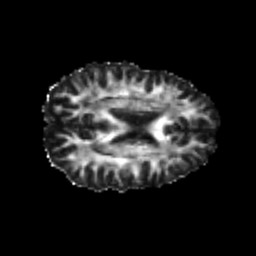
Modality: FA
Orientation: axial
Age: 25
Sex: female
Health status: healthy
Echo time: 0.074 s